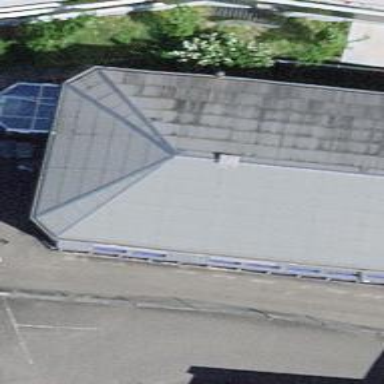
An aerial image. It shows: Outdoor shop.